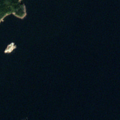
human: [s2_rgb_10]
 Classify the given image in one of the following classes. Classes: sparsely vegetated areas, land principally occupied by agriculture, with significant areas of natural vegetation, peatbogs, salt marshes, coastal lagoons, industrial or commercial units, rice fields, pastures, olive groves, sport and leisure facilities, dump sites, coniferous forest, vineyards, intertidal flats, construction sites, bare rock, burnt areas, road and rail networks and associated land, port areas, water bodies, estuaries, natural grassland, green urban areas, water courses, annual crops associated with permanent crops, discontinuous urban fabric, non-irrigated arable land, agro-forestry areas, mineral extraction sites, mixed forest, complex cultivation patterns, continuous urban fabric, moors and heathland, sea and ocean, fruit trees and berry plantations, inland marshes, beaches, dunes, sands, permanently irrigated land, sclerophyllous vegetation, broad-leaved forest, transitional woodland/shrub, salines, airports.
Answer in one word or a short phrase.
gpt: coniferous forest, sea and ocean